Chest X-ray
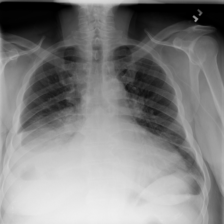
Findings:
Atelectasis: negative
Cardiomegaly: negative
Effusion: positive
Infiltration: negative
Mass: negative
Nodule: negative
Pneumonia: negative
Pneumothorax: negative
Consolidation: negative
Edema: negative
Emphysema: negative
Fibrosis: negative
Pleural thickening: negative
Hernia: negative